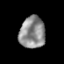
Tissue: prostate
Cell type: T cells
Senescence score: 0.3441
Nuclear area (px): 800
Mean DAPI intensity: 141.86